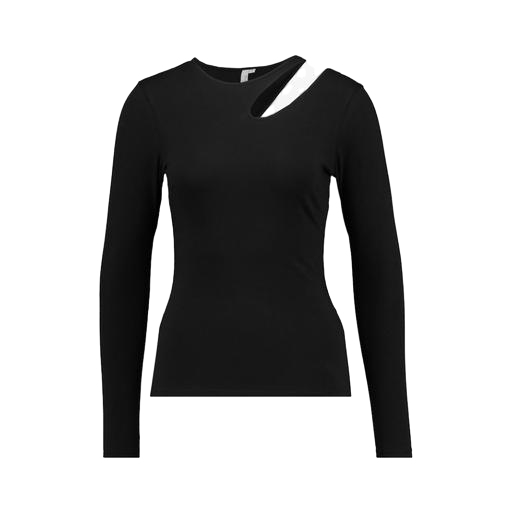
cutout long-sleeve tee, cutout jersey top, multicolor cut-out longsleeved t-shirt, white background